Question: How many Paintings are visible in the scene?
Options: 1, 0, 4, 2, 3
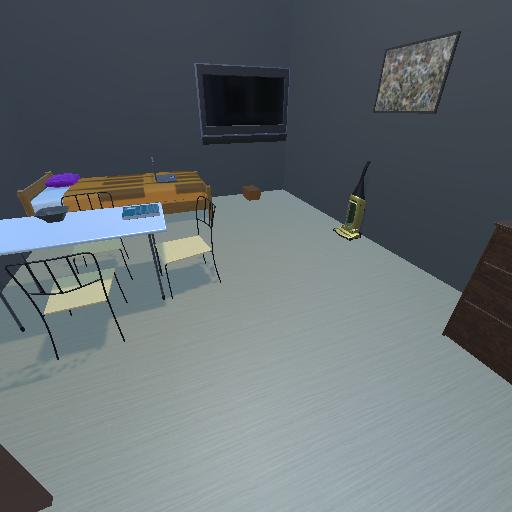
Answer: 1